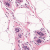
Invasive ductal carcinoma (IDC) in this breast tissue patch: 0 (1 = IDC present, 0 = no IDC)